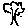
Label: tree